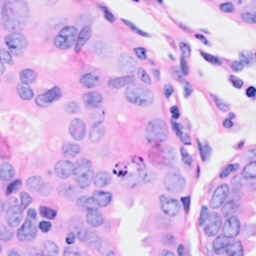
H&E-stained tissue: Breast